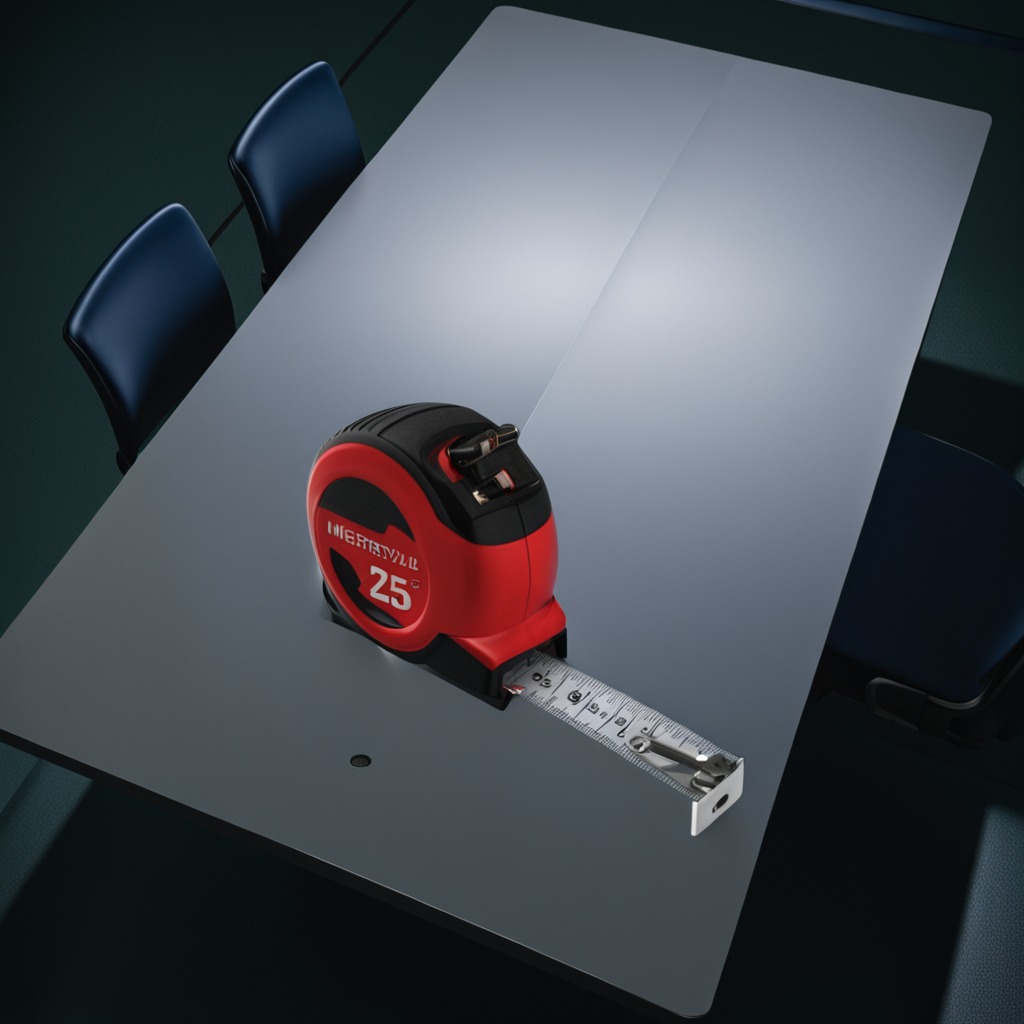
A measuring tape lies on the table in the maintenance room.